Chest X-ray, PA view. Patient: 45 years old, sex F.
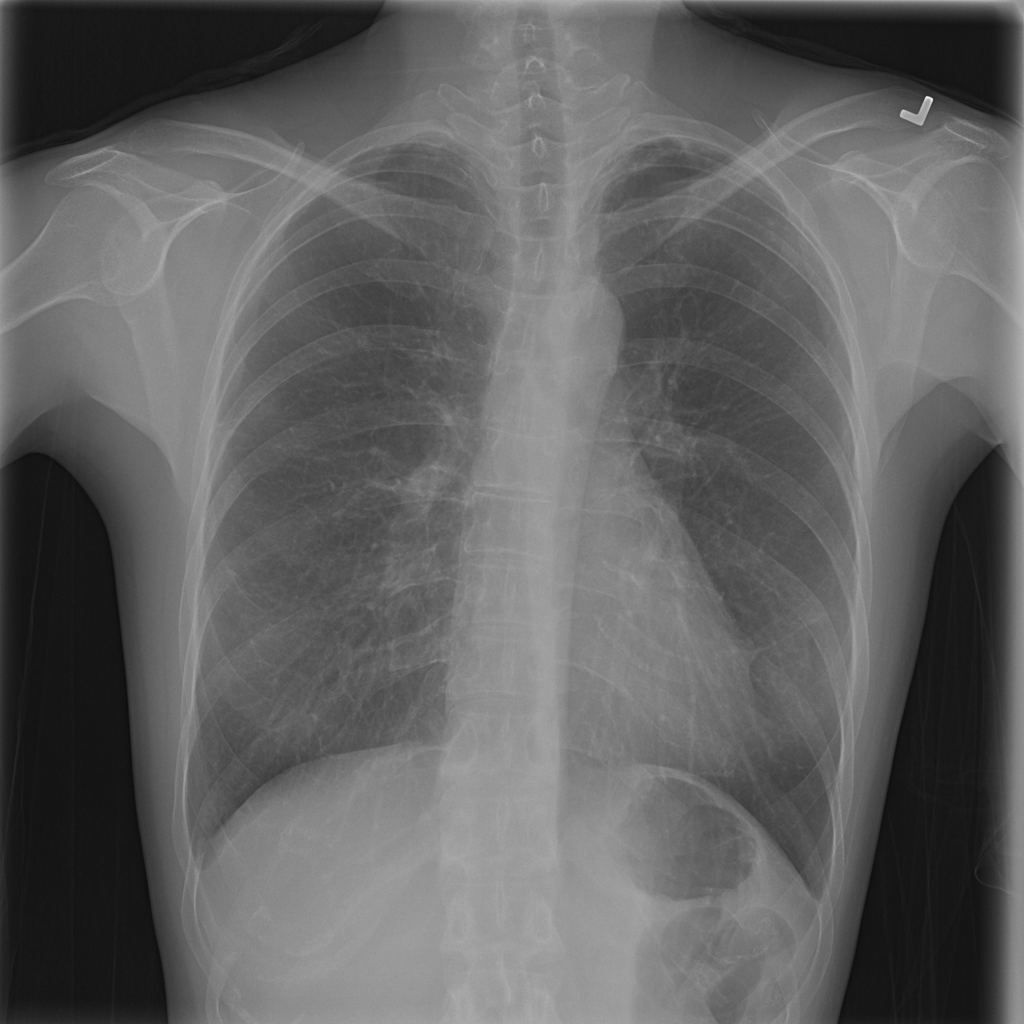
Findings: No Finding